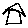
Label: house